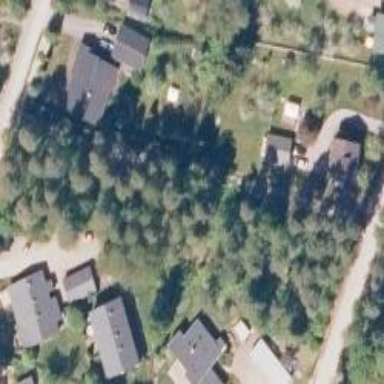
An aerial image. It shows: Suburb.